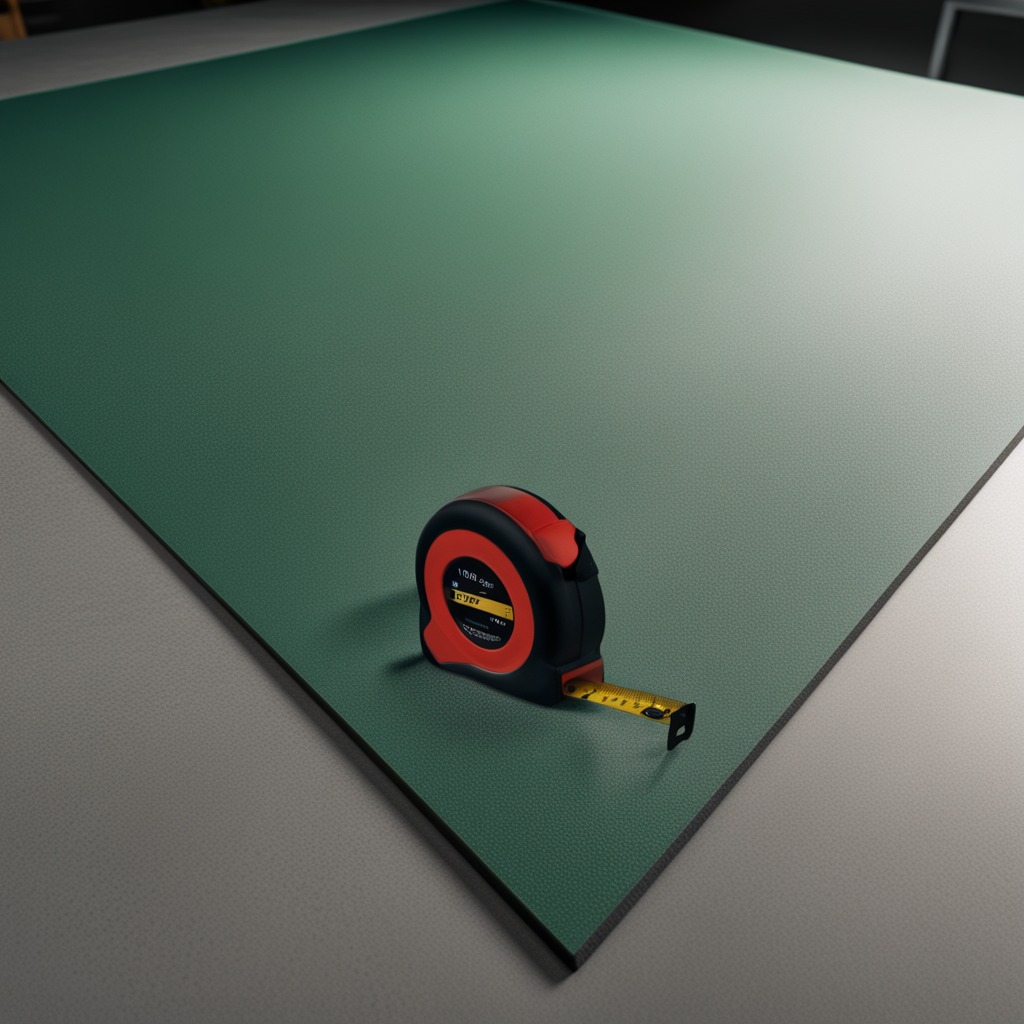
A measuring tape is lying on the clean granite tabletop covered with a green rubber mat inside a workshop under bright overhead lighting crisp shadows high clarity worn but beneath the mat